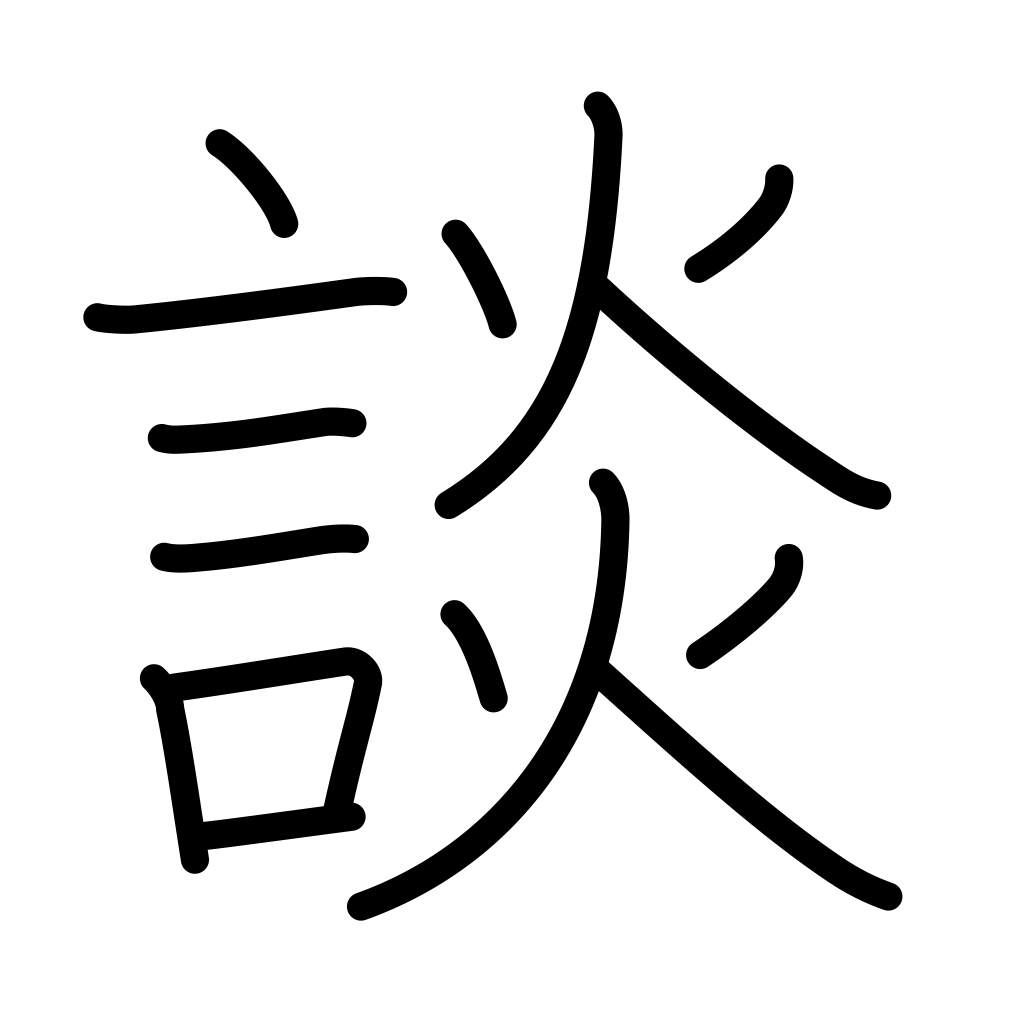
Meaning: discuss, talk